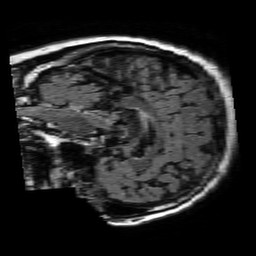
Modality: FLAIR
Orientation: sagittal
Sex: female
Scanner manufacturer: philips
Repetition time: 11 s
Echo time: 0.125 s